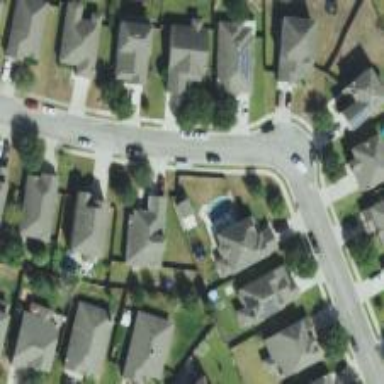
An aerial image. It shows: Residential road with separate asphalt sidewalk.